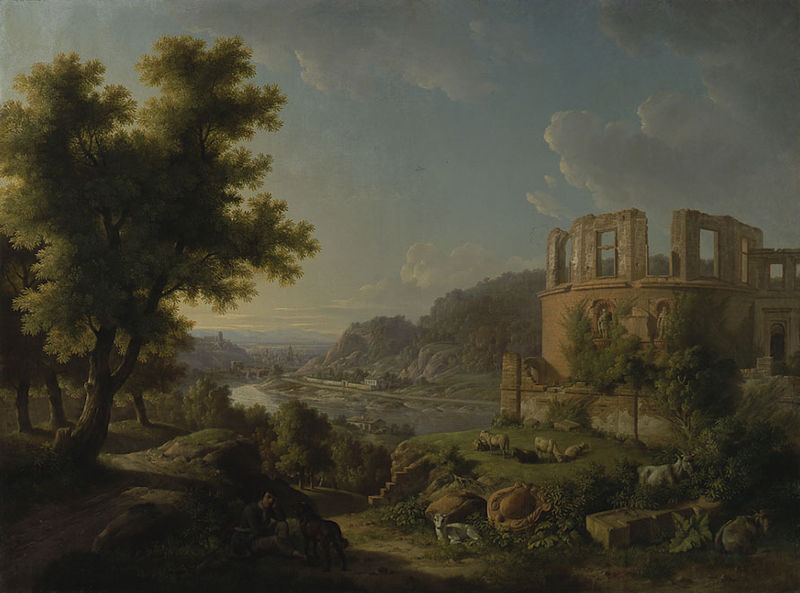
Titel: Heidelberger Phantasielandschaft
Künstler: Karl Kuntz
Standort: Karlsruhe
Institution: Staatliche Kunsthalle Karlsruhe
Schlagwörter: baum, berg, blau, blätter, dunkel, felsen, gemälde, gewitter, himmel, laub, mann, schatten, wasser, weiß, wolken, bäume, fluss, grün, landschaft, menschen, see, sitzen, stadt, ufer, abend, braun, fenster, grau, hell, hintergrund, hut, licht, nacht, schwarz, strasse, vordergrund, ausblick, blick, gebäude, gras, haus, hund, rasen, rot, schloss, tier, tiere, weg, wiese, wolke, beige, malerei, trinken, architektur, gesicht, mensch, sockel, stein, steine, bild, öl, ast, bach, dämmerung, ferne, horizont, häuser, hügel, kühe, natur, spiegelung, vieh, weide, weite, brücke, büsche, kirche, sonne, insel, land, figur, realismus, sitzend, pflanzen, tal, traurig, wald, brunnen, esel, pferd, pferde, rund, turm, garten, skulptur, deutschland, aussicht, ruhig, schiff, sommer, ansicht, bogen, italien, ort, abhang, berge, farben, fels, gebirge, dorf, mauer, abendsonne, sonnenuntergang, tag, grasen, herde, kuh, landschaftsmalerei, vegetation, idylle, rast, figuren, flus, romantik, strom, querformat, staffage, treppe, turner, wein, deutsch, stimmung, stufen, tiefe, liegend, zeigen, bauer, verfall, nische, schild, ruine, lamm, offen, rinder, schaf, antike, burg, weiden, palast, ideal, idyll, festung, flusslandschaft, wälder, lichtung, landscaft, ruinen, nadelbaum, rom, gemäuer, römer, wappen, skulpturen, statuen, sehnsucht, mauern, blauer himmel, romantisch, mystisch, wanderer, mittelalter, heidelberg, flusstal, historismus, rine, staft, tempel, rundtempel, arkadien, gegenlicht, schafe, ochsen, hirte, hirten, schäfer, ausruhen, liegt, ziege, okker, römisch, tiber, zerfall, toskana, klassizistisch, lager, ziegen, skupltur, mittelgrund, lorelei, nischen, bume, burgruine, rhein, fenste, steinblöcke, kolosseum, brug, fohlen, böume, grabstein, lorrain, hirt, hütehund, runie, romatik, landhschaft, ann, dunkelk, mosel, steingebäude, freier himmel, nurg, entspannend, 1800, 17. jahrhundert, khe, länderei, sueden, romantikl, grün#, himmel+, landhscfta, südalpin, puossin, fensterhoehlen, wanderrer, römische ruine, jherde, ffluss, r"mer, reihn, shilloutte, bnäume, shilloute, italien landschaft theater, weide amphitheater, sstamm, kunf, wald himmel, nissvoll, waöld, striom, stron, hrde, hundd, fluzss, zuerfall, nordalpiner maler, farbluftperspektive